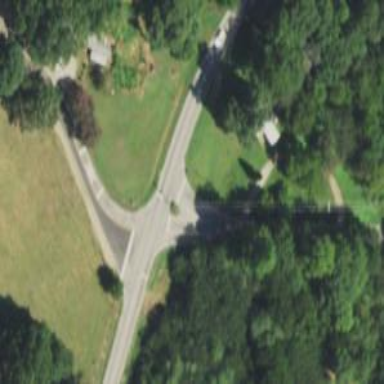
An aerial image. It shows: Road with stop sign.